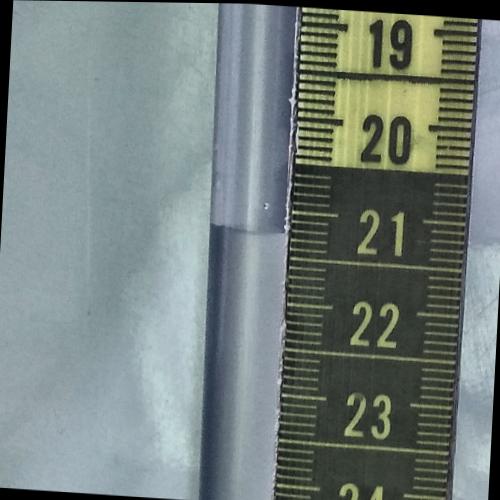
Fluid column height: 21.2 cm